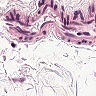
Metastatic tissue present: no